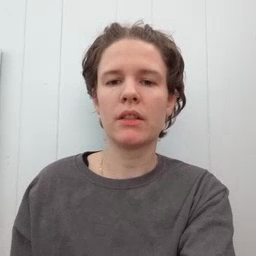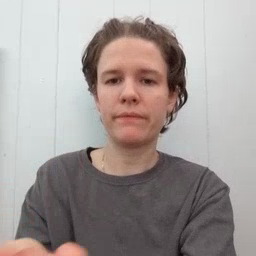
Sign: give